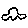
Label: car